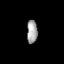
Tissue: lung
Cell type: Endothelial cells
Senescence score: 0.2317
Nuclear area (px): 245
Mean DAPI intensity: 160.58